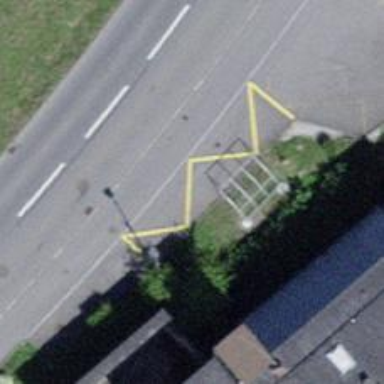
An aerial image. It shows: Bus stop with platform for public transport.